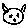
Label: cat